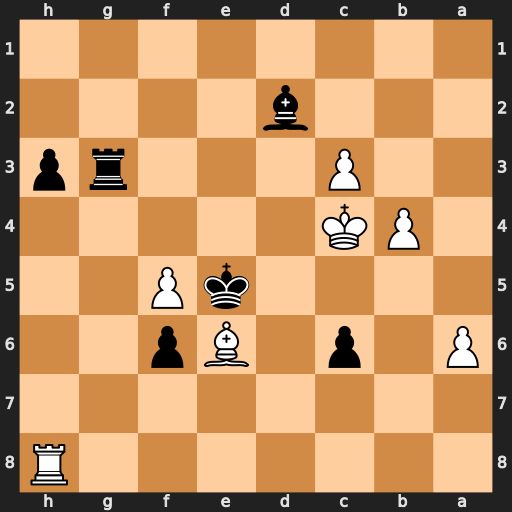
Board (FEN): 7R/8/P1p1Bp2/4kP2/1PK5/2P3rp/3b4/8
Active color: b
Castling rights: -
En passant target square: -
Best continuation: Rxc3#